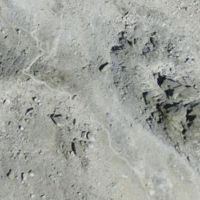
EUNIS habitat code: 48
Species observed at this site:
Saxifraga bryoides